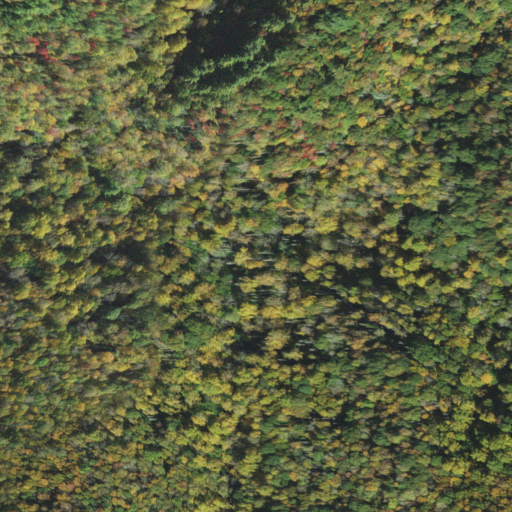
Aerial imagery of valley in North Carolina named Lynn Cove containing mixed forest, deciduous forest, and open development